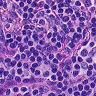
Metastatic tissue present: no